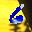
Label: 6